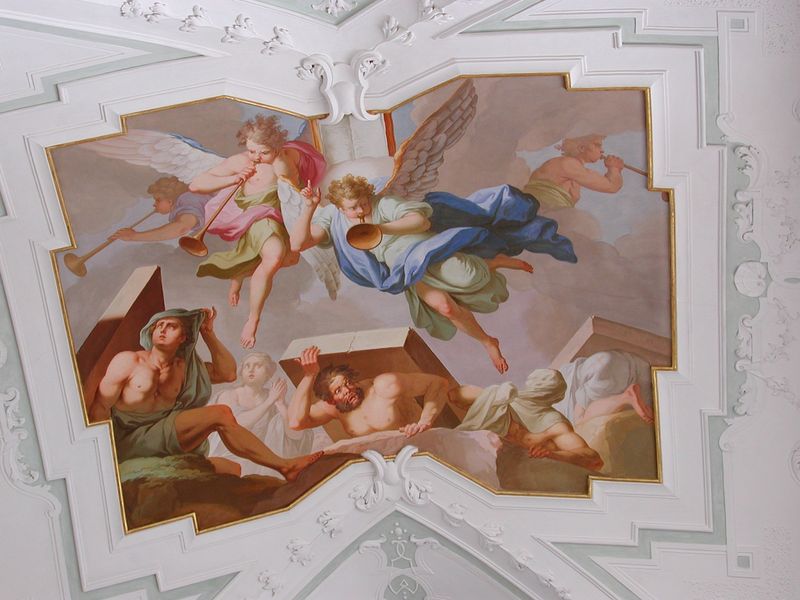
Titel: Deckenfresken in St. Georg
Künstler: Johann Georg Bergmüller
Standort: Ochsenhausen, St. Georg (EU - D - BW)
Schlagwörter: blau, flügel, gemälde, himmel, mann, nackt, weiß, wolken, grün, menschen, bunt, frau, männer, blick, rot, tuch, wolke, architektur, blicke, entsetzen, leinen, horn, instrument, kirche, gewand, tücher, decke, instrumente, musik, rosa, engel, bogen, kisten, last, kopftuch, wandmalerei, stuck, tiefe, foto, deckel, weß, sarg, jesus, jüngstes gericht, balu, trompeten, deckengemälde, fresko, heilig, posaune, trompete, deckenfresko, steinplatte, überraschung, fresk, felsblöcke, falltür, marrat